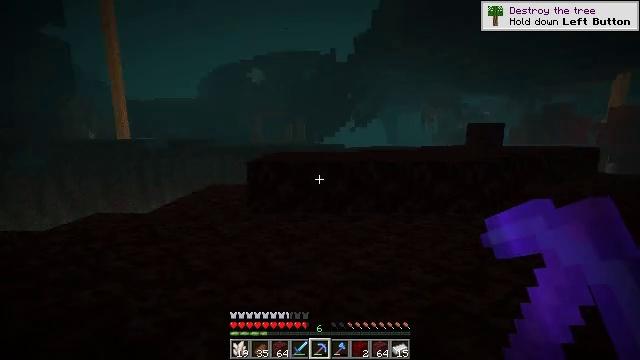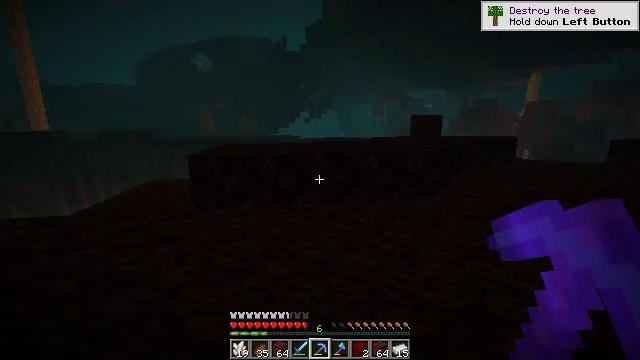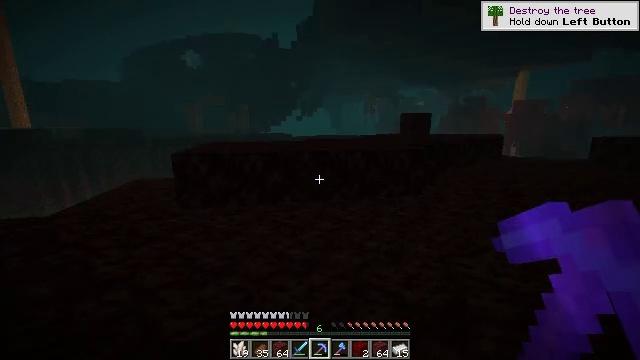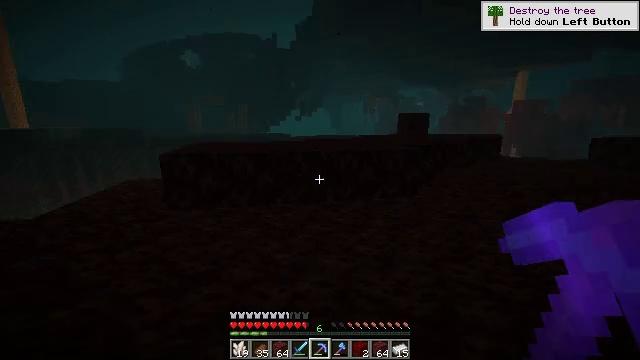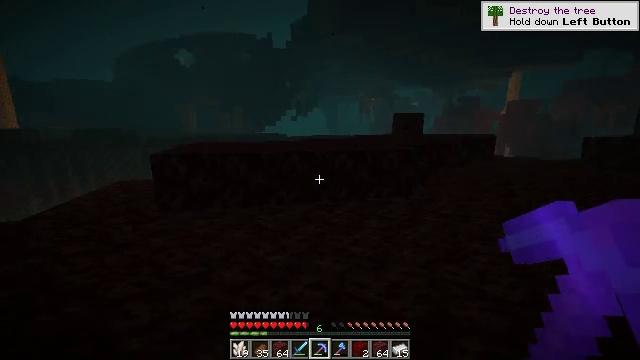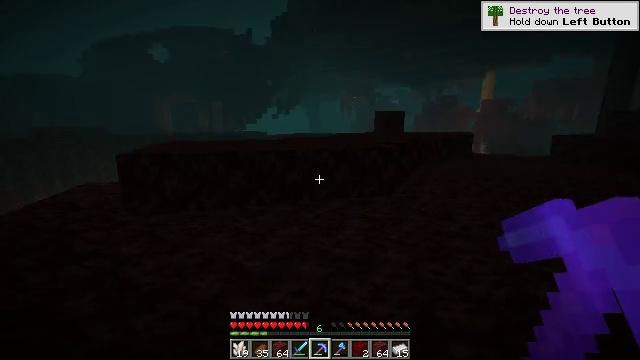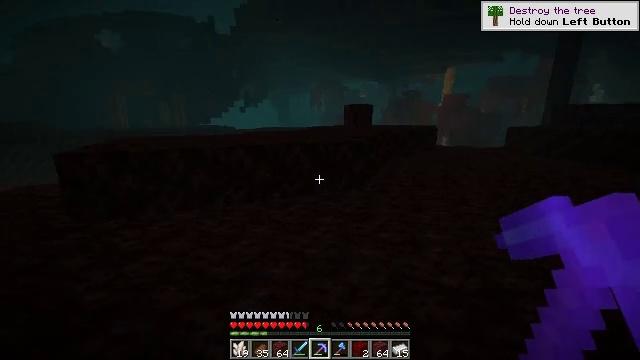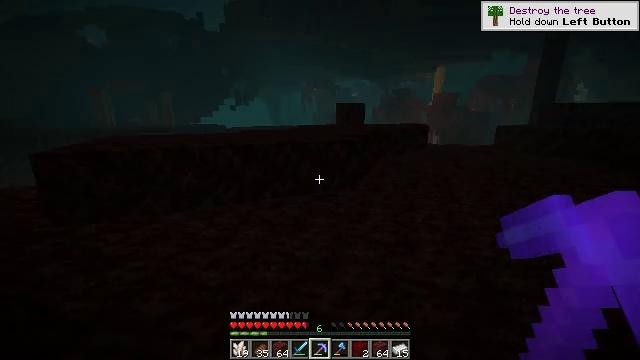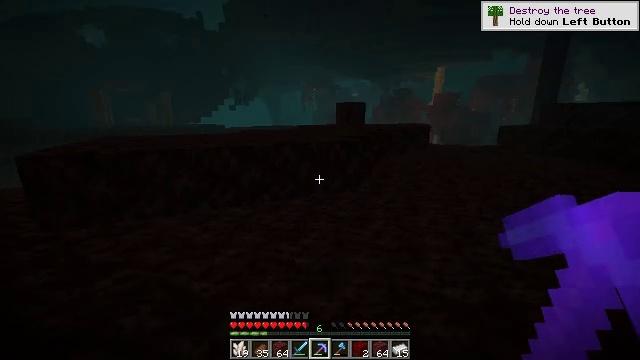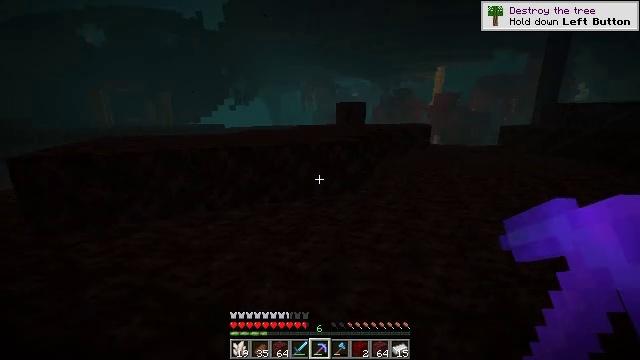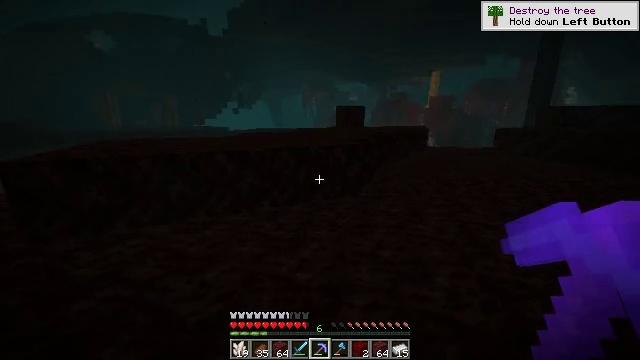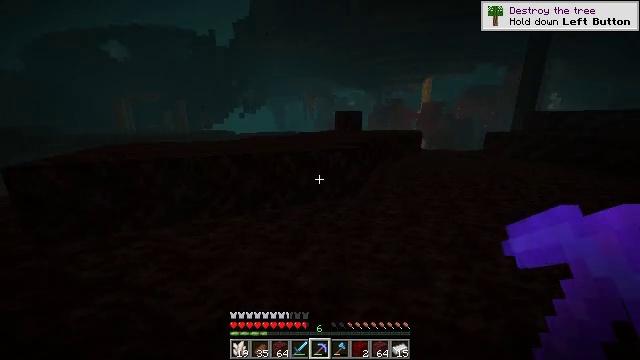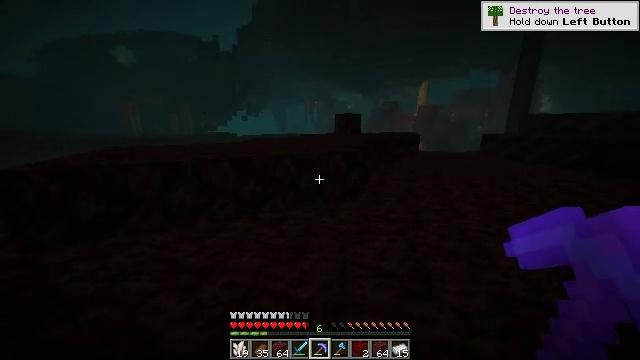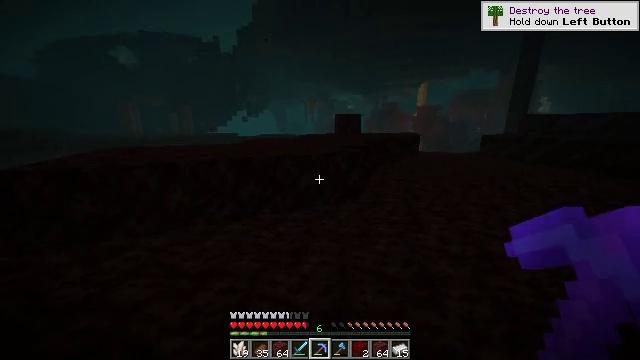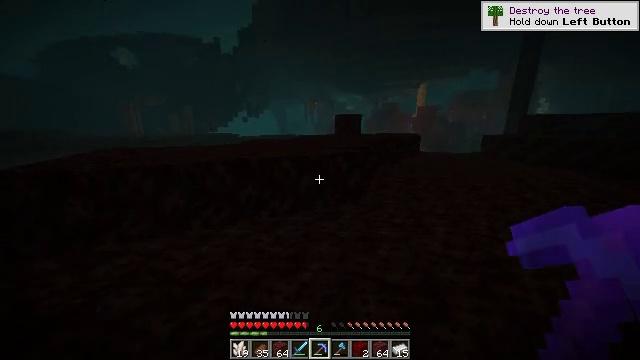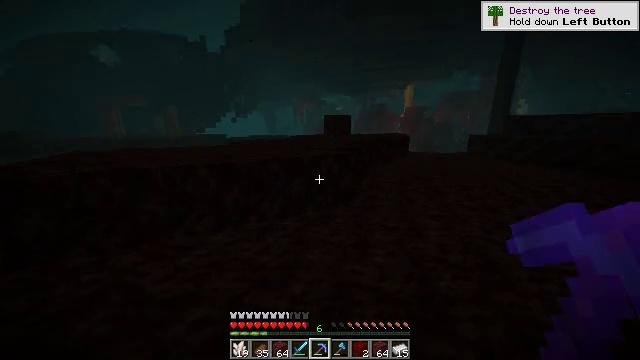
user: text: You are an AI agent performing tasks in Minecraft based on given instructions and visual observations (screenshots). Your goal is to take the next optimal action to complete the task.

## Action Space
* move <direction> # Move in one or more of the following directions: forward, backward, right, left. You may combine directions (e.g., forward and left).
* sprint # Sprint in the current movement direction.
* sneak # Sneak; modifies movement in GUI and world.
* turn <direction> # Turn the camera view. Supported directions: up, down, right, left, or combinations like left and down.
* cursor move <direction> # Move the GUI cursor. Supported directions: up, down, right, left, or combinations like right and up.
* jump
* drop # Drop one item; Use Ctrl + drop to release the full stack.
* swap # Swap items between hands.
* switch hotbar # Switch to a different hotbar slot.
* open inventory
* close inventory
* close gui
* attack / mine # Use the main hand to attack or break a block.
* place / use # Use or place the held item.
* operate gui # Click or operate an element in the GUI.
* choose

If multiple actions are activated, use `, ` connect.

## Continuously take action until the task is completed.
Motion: motion action
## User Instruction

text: Break the bone block to gather material.
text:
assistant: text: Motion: move right, turn right and down
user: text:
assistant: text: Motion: move forward and move right, turn right
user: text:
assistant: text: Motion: move forward and move right
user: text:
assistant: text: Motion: move forward
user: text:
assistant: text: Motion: move forward, turn right
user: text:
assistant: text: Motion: move forward, turn right and down
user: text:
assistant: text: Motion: move forward, turn right
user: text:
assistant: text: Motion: move forward
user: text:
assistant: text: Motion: move forward, sprint
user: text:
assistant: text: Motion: move forward, sprint
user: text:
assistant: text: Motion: move forward, sprint
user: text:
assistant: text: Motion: move forward, sprint
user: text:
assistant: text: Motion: move forward, sprint
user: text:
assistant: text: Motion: move forward, sprint
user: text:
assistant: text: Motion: move forward, turn right
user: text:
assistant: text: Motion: move forward, turn right
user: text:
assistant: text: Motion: move forward, turn right
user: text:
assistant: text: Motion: move forward, turn right and up
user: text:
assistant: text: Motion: move forward, turn right and up
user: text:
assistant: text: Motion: move forward, turn right and up
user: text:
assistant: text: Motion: move forward, turn right and up
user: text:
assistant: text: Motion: move forward and move left, turn right
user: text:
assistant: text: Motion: move forward and move left, turn right
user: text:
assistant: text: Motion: move forward and move left, turn right
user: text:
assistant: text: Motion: move forward and move left, turn right
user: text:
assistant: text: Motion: move forward and move left, turn right
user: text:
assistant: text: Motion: move forward and move left, turn right
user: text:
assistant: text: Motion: move forward and move left
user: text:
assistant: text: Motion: move forward and move left
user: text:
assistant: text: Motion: move forward and move left